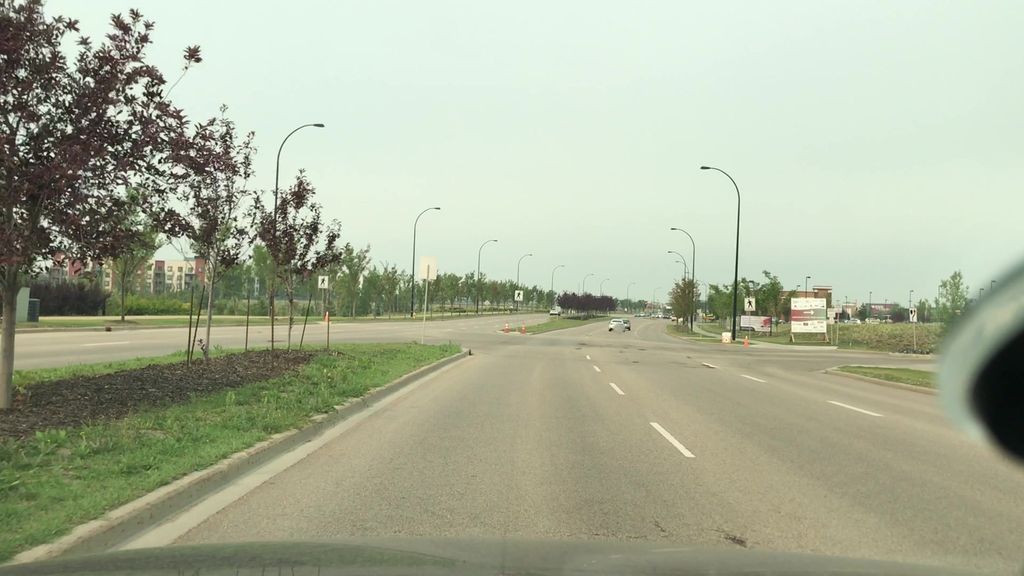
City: edmonton